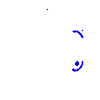
Particle: kaon